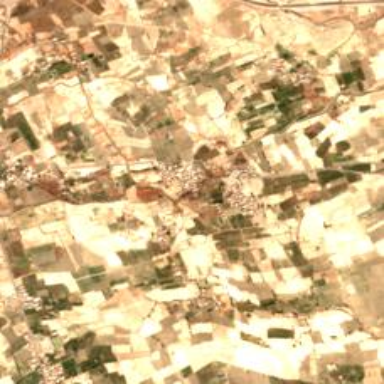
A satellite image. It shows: Village.